Aerial crown-view tile of a tropical tree (Barro Colorado Island, Panama), acquired 20250512:
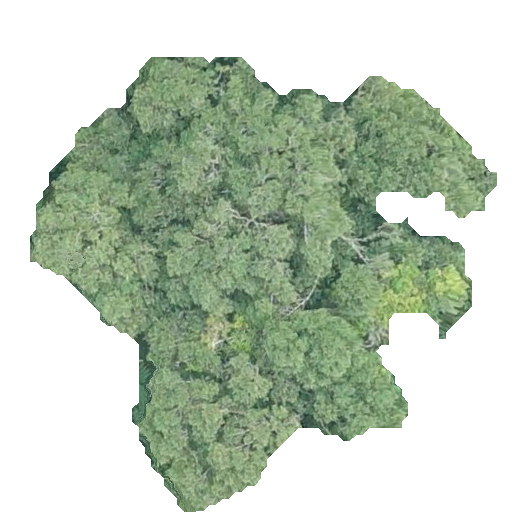
Species: Calophyllum longifolium
GBIF accepted scientific name: Calophyllum longifolium
Crown area: 187.638 m²